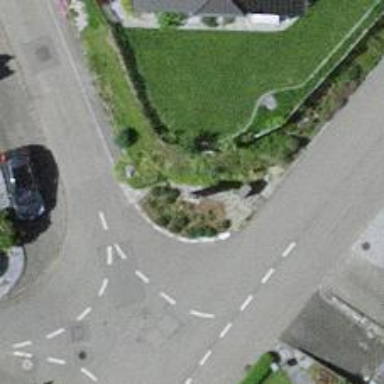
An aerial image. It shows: Historic wayside cross.